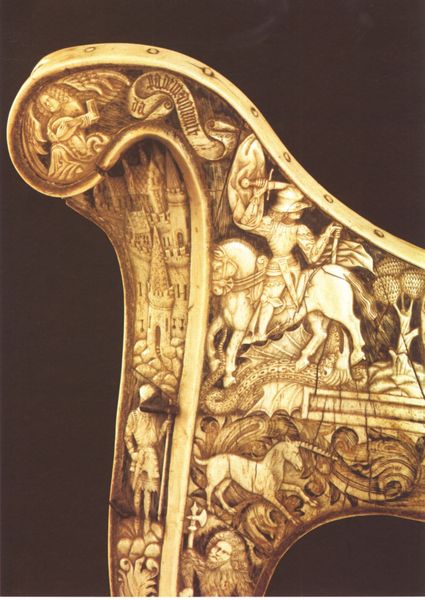
Titel: Prunksattel mit Darstellung des hl. Georg und Einhorn
Institution: Budapest, Ungarisches Nationalmuseum
Schlagwörter: baum, kampf, mann, bäume, ausschnitt, schloss, ornament, pferd, reiter, engel, schrift, lanze, stuhllehne, schild, burg, schwert, helm, ritter, schnitzerei, knauf, mittelalter, blattwerk, wächter, laute, einhorn, elfenbein, spruchband, schriftband